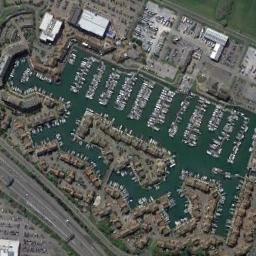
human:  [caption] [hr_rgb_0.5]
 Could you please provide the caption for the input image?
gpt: There are a lot of ships in the harbor .

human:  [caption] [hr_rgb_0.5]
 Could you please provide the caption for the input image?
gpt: Many ships docked in the harbor surrounded by buildings and roads, And some are scattered on the sea .

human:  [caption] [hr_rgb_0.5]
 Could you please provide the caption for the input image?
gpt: The harbor with lots of neatly docked boats is surrounded by lots of buildings and parking lots .

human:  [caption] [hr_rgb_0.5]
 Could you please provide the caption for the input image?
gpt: There are people and cars on the harbor shore .

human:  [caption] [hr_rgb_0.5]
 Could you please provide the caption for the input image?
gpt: There are many brown buildings around the harbor with many ships .